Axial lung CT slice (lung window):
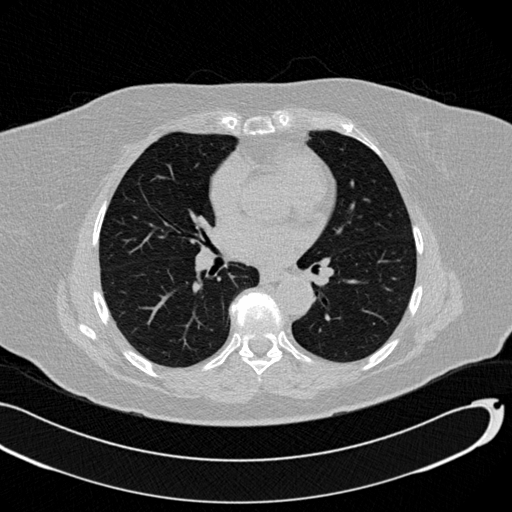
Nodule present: no